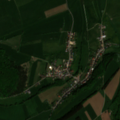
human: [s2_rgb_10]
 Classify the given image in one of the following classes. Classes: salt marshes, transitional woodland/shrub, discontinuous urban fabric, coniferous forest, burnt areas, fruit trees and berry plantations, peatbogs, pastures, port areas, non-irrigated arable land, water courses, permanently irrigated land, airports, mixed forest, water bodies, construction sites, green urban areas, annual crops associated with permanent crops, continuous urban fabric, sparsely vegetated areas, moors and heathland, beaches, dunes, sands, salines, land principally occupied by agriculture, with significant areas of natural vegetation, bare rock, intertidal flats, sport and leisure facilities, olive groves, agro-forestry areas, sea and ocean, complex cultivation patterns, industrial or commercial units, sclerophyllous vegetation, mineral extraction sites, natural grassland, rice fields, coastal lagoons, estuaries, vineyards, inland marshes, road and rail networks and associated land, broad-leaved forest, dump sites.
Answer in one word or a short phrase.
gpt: non-irrigated arable land, pastures, broad-leaved forest